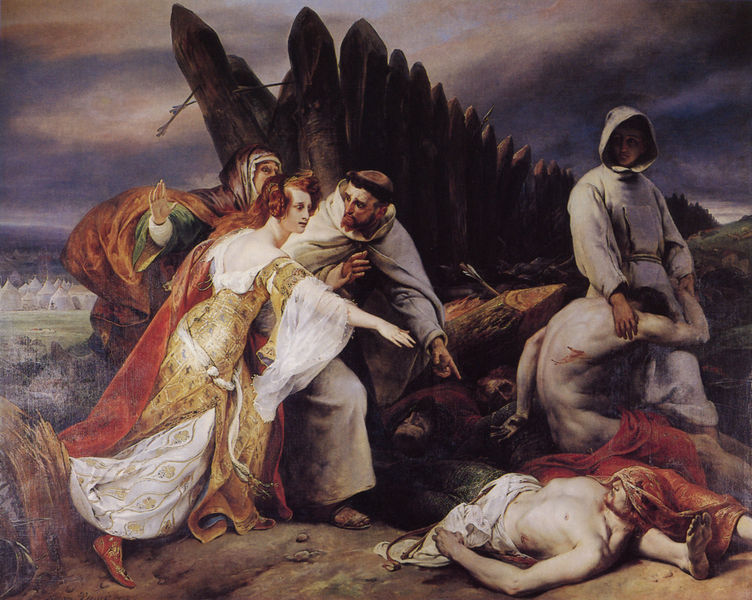
Titel: Édith retrouvant le corps d'Harold après la bataille d'Hastings, Edith findet den Körper Harolds nach der Schlacht bei Hastings
Künstler: Horace Vernet
Standort: Cherbourg
Institution: Musée Thomas Henry
Schlagwörter: akt, blau, felsen, fuß, gemälde, gruppe, hand, himmel, körper, mann, meer, nackt, umhang, wasser, weiß, wolken, wunde, frauen, gelb, grün, landschaft, menschen, braun, frau, geste, haar, holz, kleid, männer, schwarz, szene, dame, gürtel, rot, tuch, zaun, muster, symbolismus, falten, historie, leiche, mord, tod, tot, toter, bild, gesten, hände, feld, pfähle, gewand, gold, haare, kutte, mantel, reich, gewänder, locken, schuhe, mauer, krieg, schlacht, stämme, unglück, halbakt, zeigen, befestigung, pfosten, memento mori, blut, nakt, barfuß, raub, leichen, tote, verletzte, habit, schuh, leichnam, sterben, profan, wrack, historienmalerei, mönch, siedlung, mönche, kutten, heilige, märtyrer, opfer, verletzung, gefallene, pfeil, pfeile, kaputze, schutz, zelt, zelte, schutzwall, kapuze, lager, toter mann, pfäle, tonsur, obelisken, limes, palisade, prächtig, biblische szene, finden, fund, helige, beziehung, antonius, entdeckung, zeltstadt, palisaden, kalputze, phalreihe, seeunglück, verunglückte, religiösen